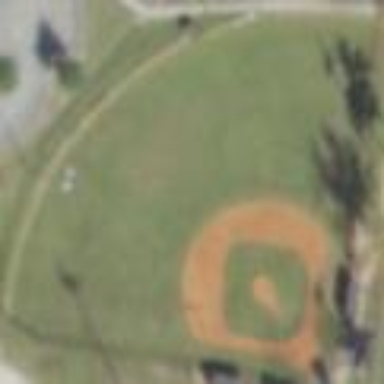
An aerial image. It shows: Baseball pitch for leisure land activities.